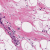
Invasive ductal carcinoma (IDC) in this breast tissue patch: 0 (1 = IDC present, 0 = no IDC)